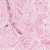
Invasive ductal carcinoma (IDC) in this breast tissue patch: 0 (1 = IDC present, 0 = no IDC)